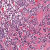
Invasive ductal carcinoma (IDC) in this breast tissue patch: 1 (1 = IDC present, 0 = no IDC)